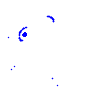
Particle: pion